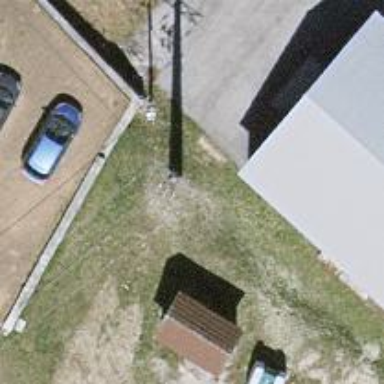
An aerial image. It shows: Main transformer on power pole. The pole is part of minor distribution substation.